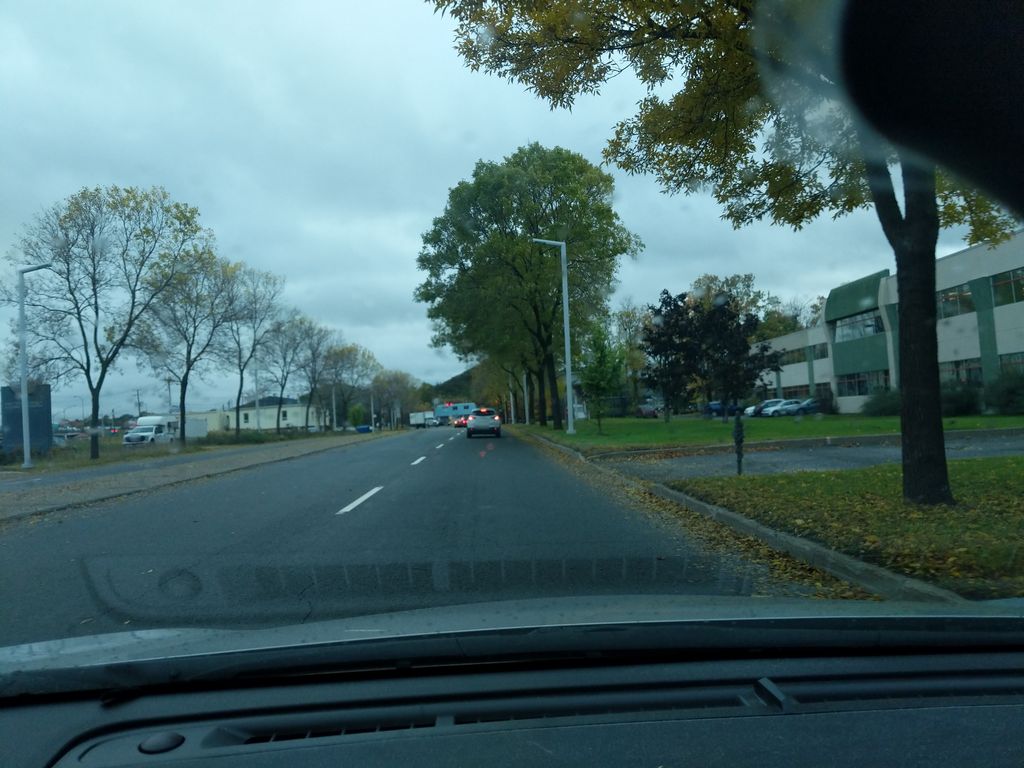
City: quebec_city